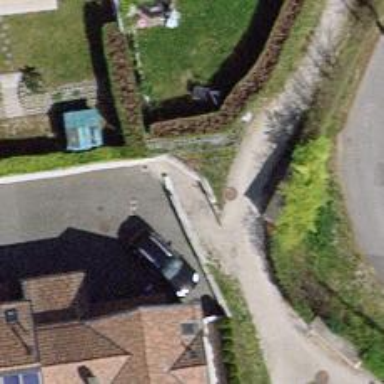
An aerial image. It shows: Footway surfaced with paving stones.